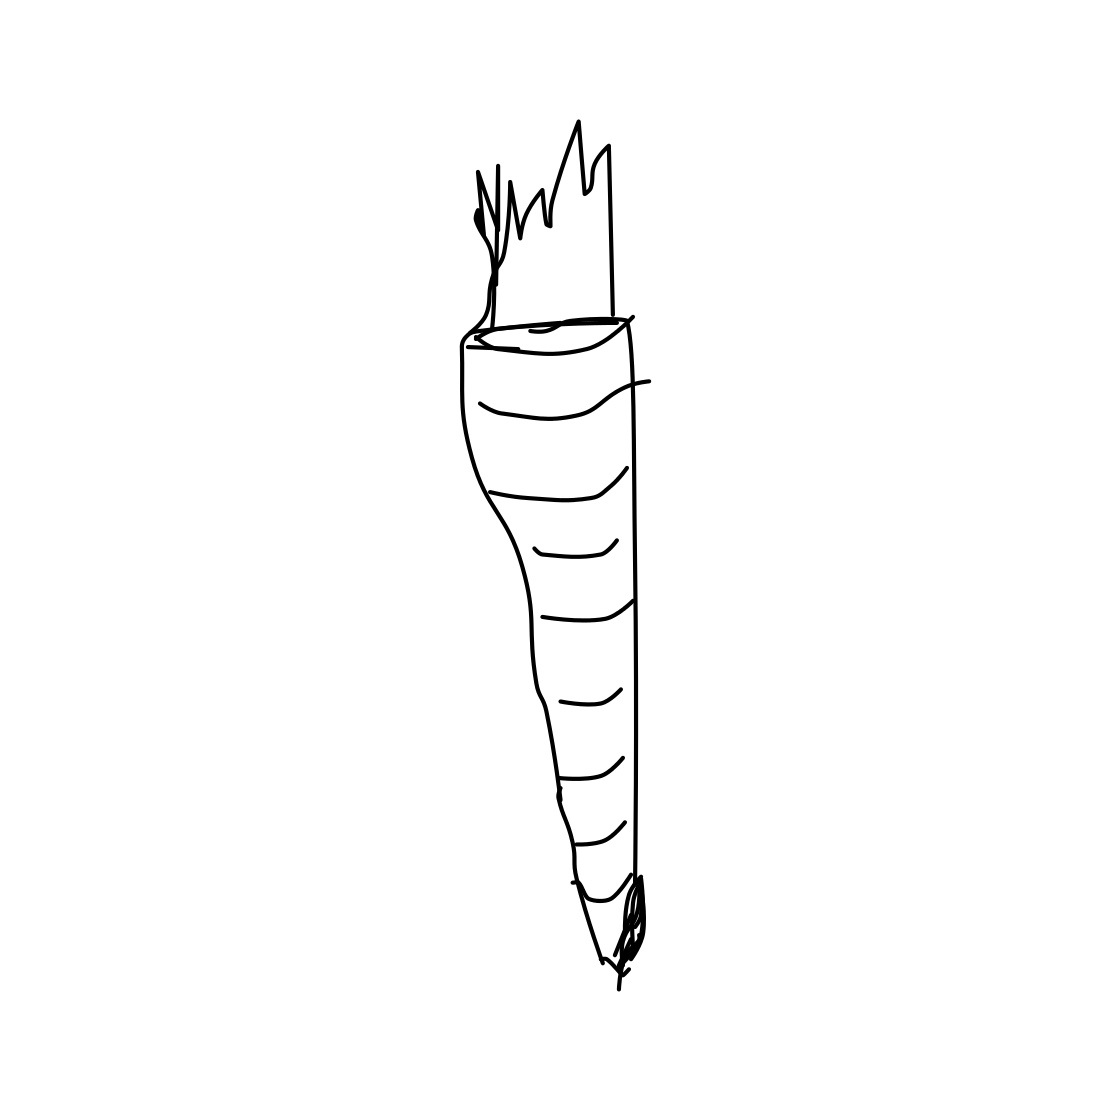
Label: carrot